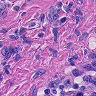
Metastatic tissue present: yes